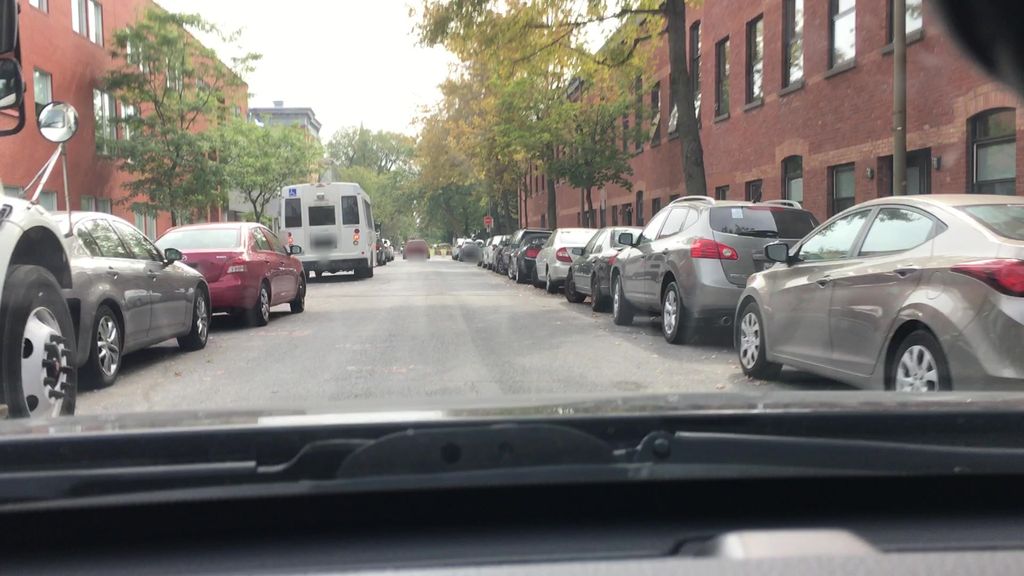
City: montreal